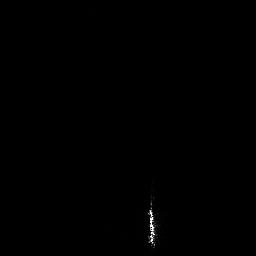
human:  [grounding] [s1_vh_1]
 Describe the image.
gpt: In the satellite image, there is  <ref>1 medium ship </ref> <box>[[56, 74, 61, 97, 0]]</box> located at bottom.